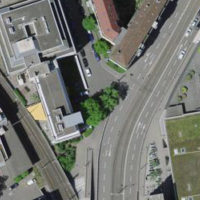
EUNIS habitat code: 54
Species observed at this site:
Aquilegia vulgaris